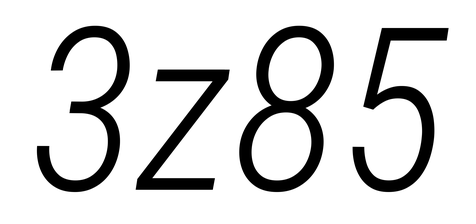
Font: Roboto-Italic_Condensed_Light_Italic